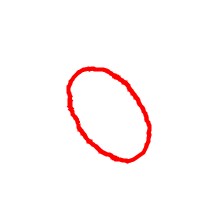
Shape: circle